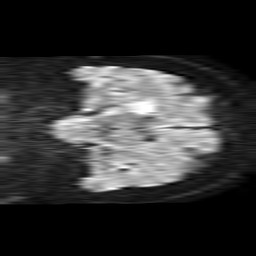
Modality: TRACE
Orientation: coronal
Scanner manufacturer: philips
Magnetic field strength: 1.5 T
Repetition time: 4.6 s
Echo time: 0.08941 s